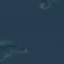
Land use / land cover: SeaLake